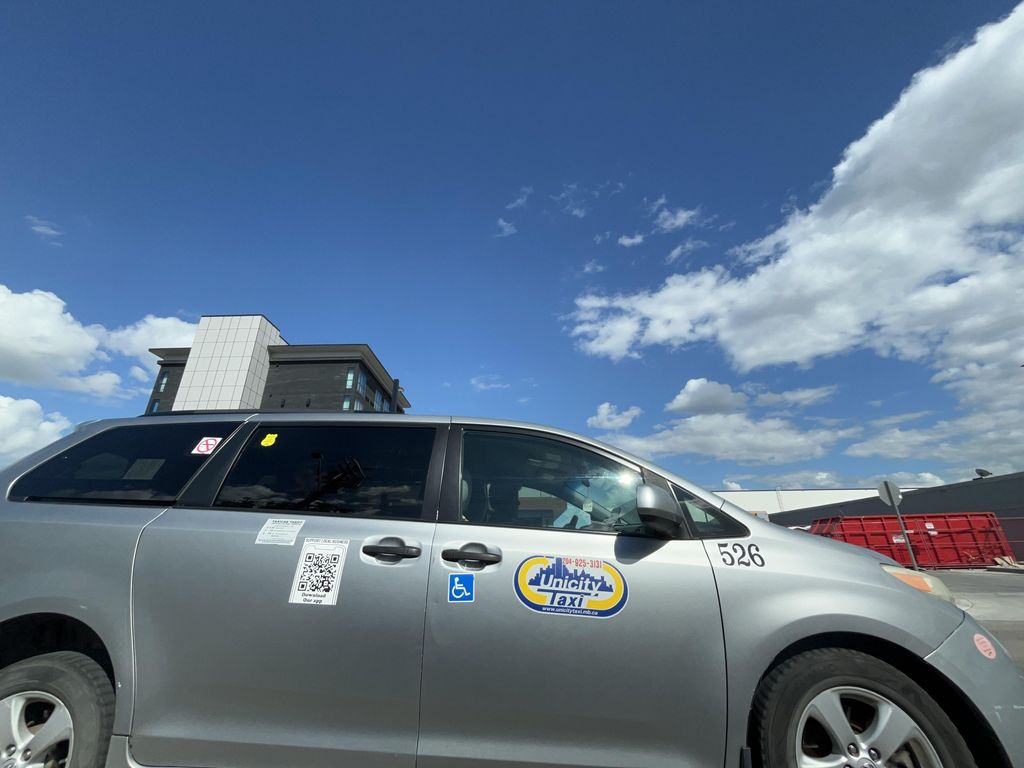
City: winnipeg